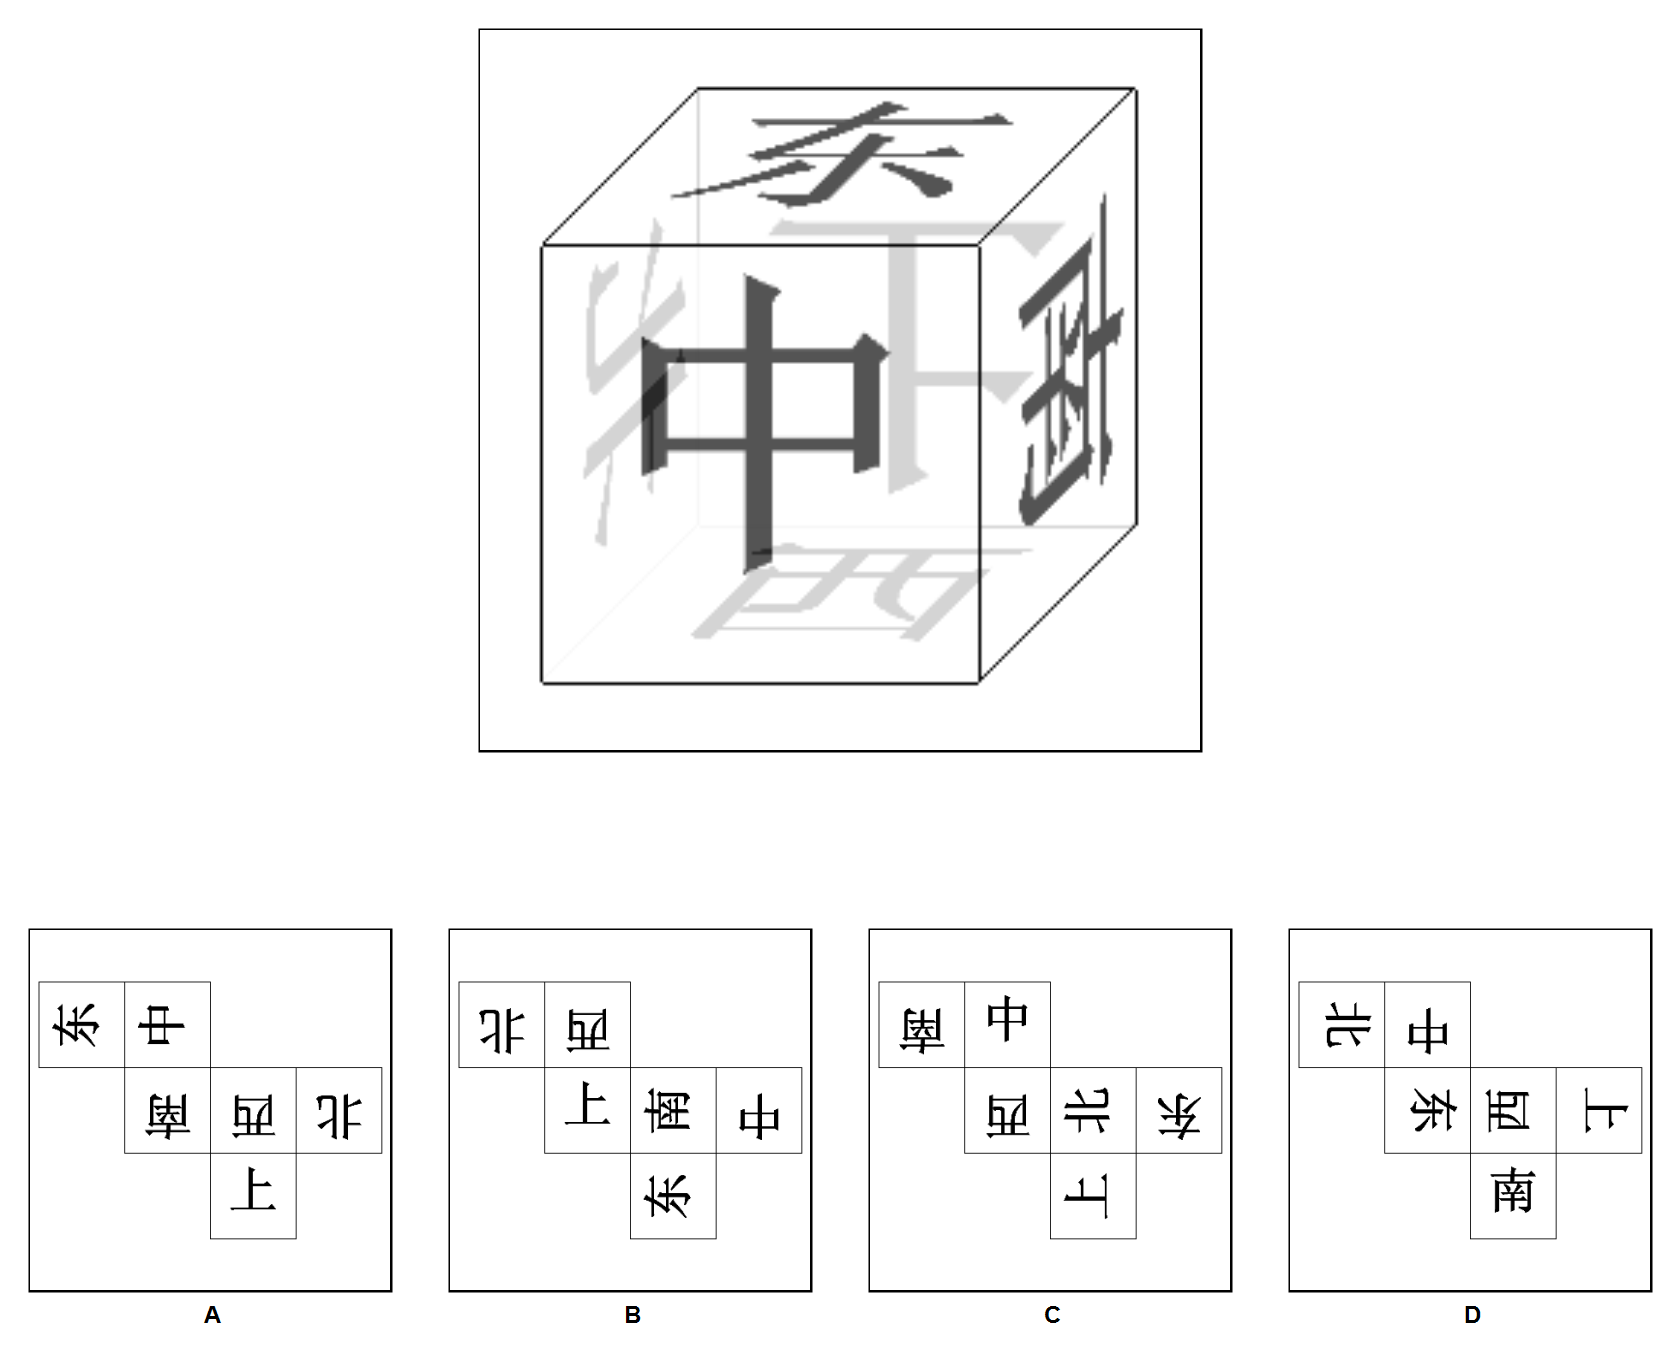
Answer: B